Aerial crown-view tile of a tropical tree (Barro Colorado Island, Panama), acquired 20250616:
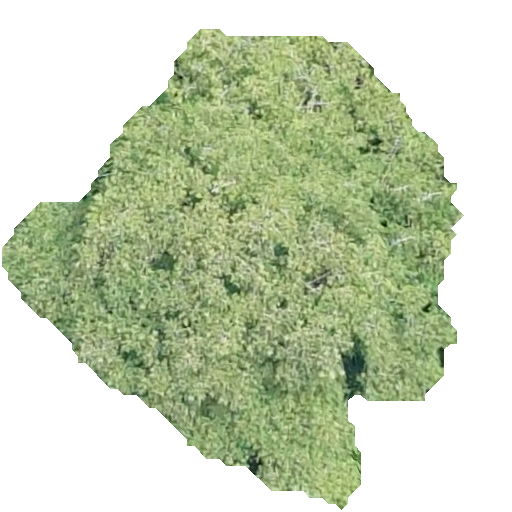
Species: Virola surinamensis
GBIF accepted scientific name: Virola surinamensis
Crown area: 199.738 m²